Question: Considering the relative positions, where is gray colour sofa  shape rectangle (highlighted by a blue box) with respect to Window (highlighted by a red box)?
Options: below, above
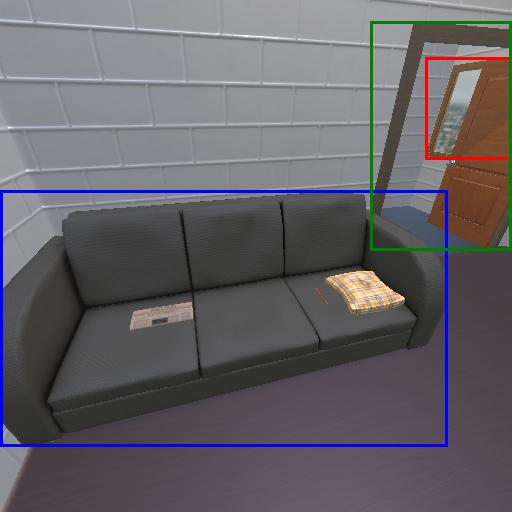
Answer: below